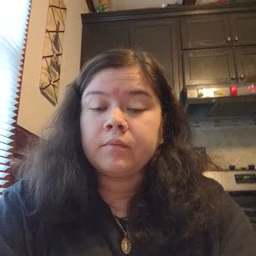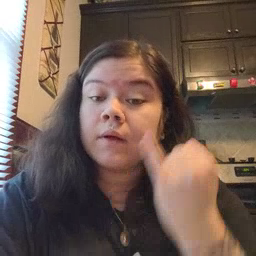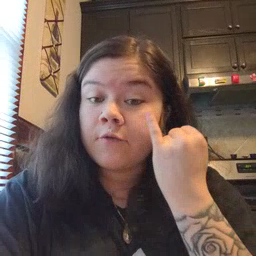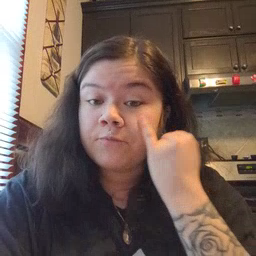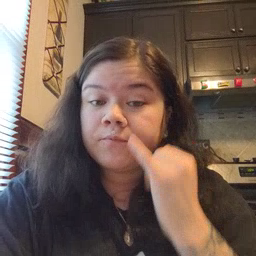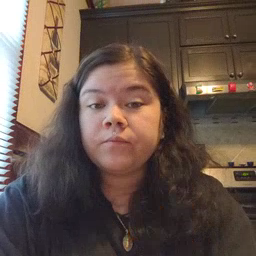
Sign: if